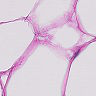
Metastatic tissue present: no